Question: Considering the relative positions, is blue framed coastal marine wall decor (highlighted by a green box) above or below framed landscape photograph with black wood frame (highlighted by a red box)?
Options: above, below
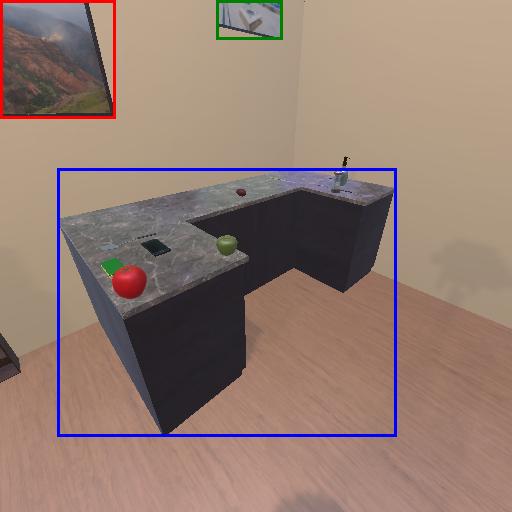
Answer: above